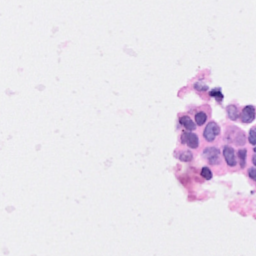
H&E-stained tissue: Breast